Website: home-depot
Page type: delivery-shipping
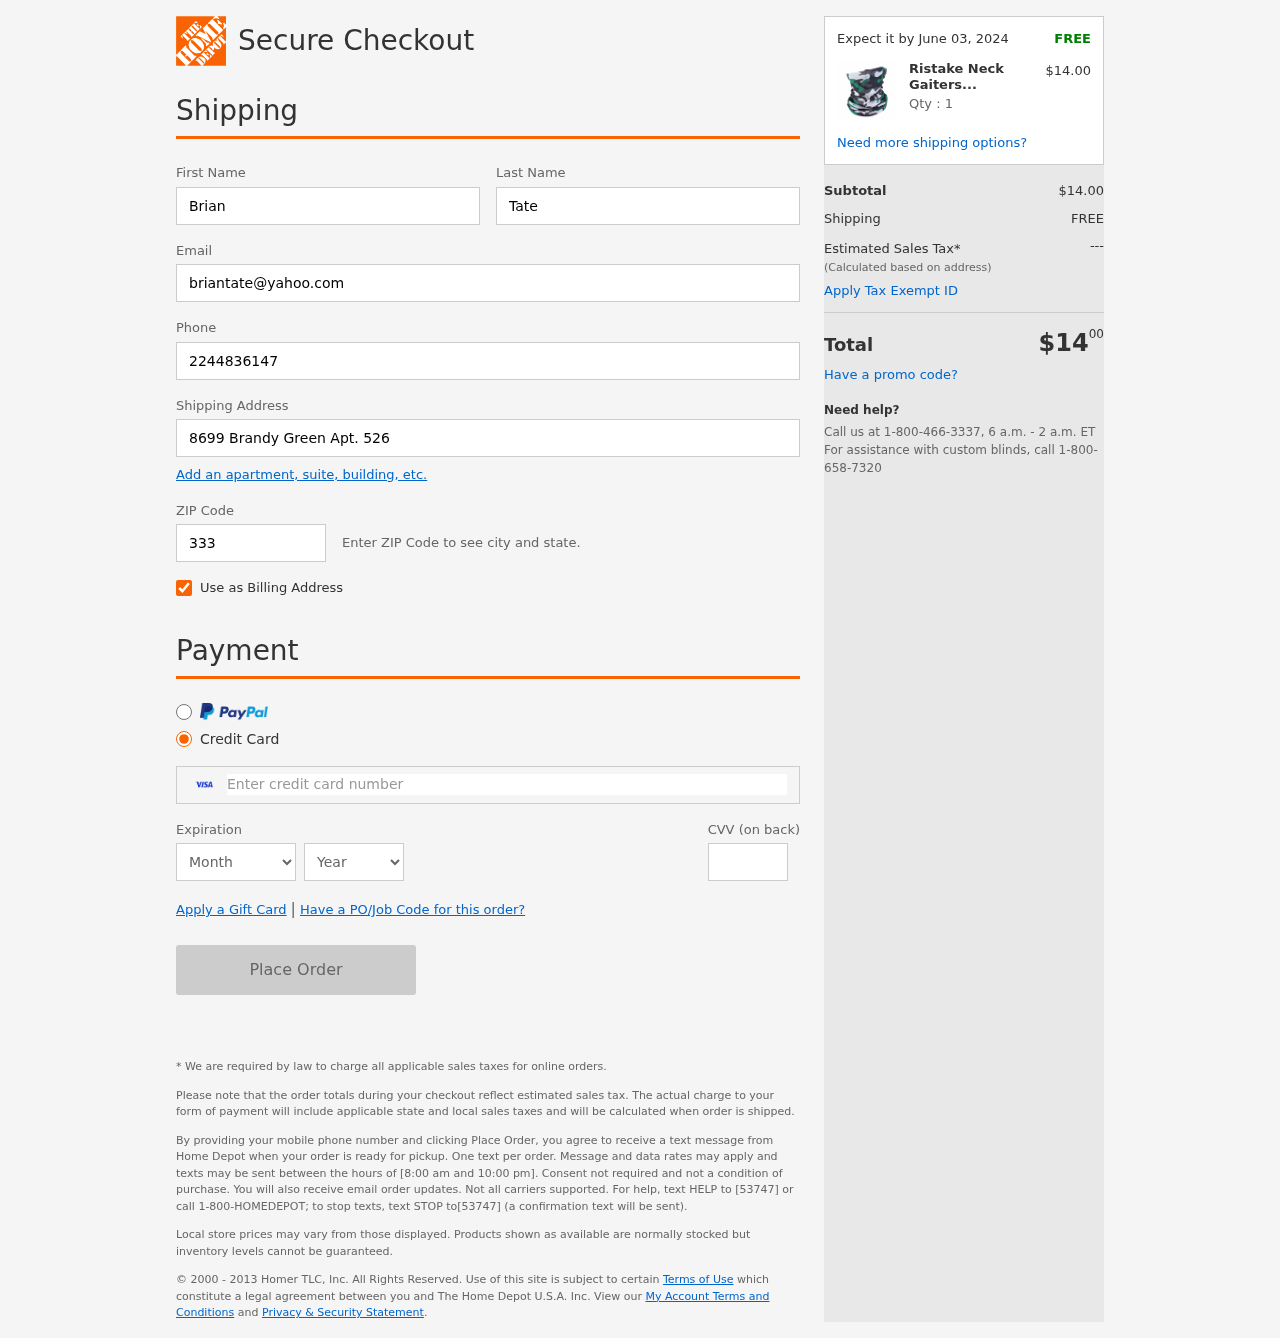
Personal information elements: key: PII_CARD_CVV
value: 458
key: PII_CARD_EXPIRY_MONTH
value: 12
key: PII_CARD_EXPIRY_YEAR
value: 30
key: PII_CARD_NUMBER
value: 4946 2120 7558 2429
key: PII_EMAIL
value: briantate@yahoo.com
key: PII_FIRSTNAME
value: Brian
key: PII_LASTNAME
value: Tate
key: PII_PHONE
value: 2244836147
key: PII_POSTCODE
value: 33326
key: PII_STREET
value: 8699 Brandy Green Apt. 526
Product elements: key: PRODUCT1_NAME
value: Ristake Neck Gaiters, Face Bandana Neck Gaiter Face Scarf Balaclava for Sun Dust Wind, 1 Pack, Multi
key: PRODUCT1_PRICE
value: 14
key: PRODUCT1_QUANTITY
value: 1
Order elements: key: ORDER_DELIVERY_DATE
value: Expect it by June 03, 2024
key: ORDER_SUBTOTAL
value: $14.00
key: ORDER_SHIPPING_COST
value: FREE
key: ORDER_TOTAL
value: $1400